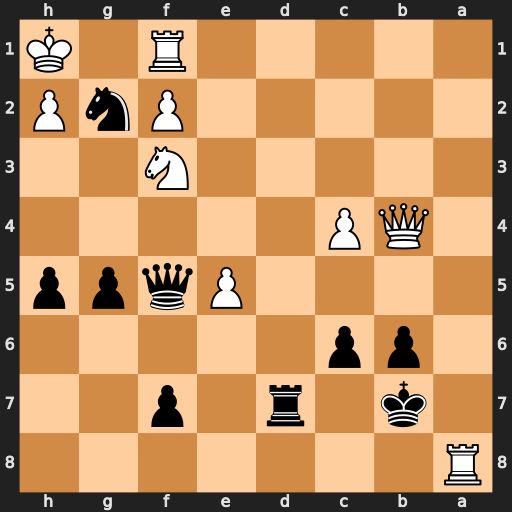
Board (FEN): R7/1k1r1p2/1pp5/4Pqpp/1QP5/5N2/5PnP/5R1K
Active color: b
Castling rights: -
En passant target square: -
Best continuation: Qxf3 Rb8+ Kxb8 Qxb6+ Kc8